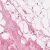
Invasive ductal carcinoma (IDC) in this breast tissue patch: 0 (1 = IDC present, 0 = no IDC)